Aerial crown-view tile of a tropical tree (Barro Colorado Island, Panama), acquired 20240611:
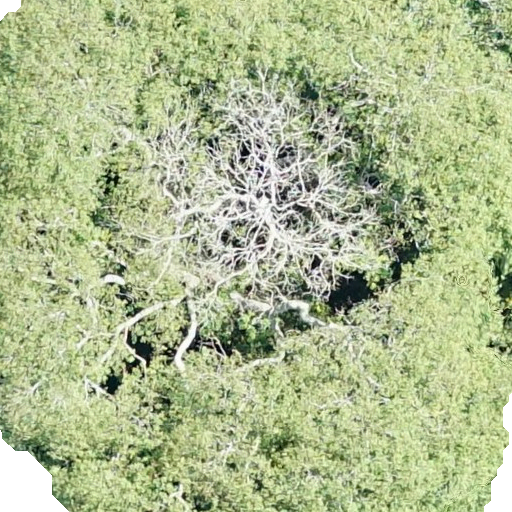
Species: Dipteryx oleifera
GBIF accepted scientific name: Dipteryx oleifera
Crown area: 542.581 m²